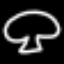
Label: mushroom